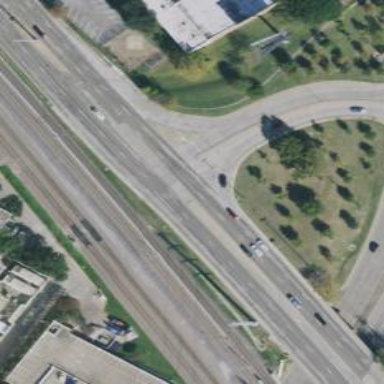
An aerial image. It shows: Primary highway with asphalt surface and separate sidewalk.